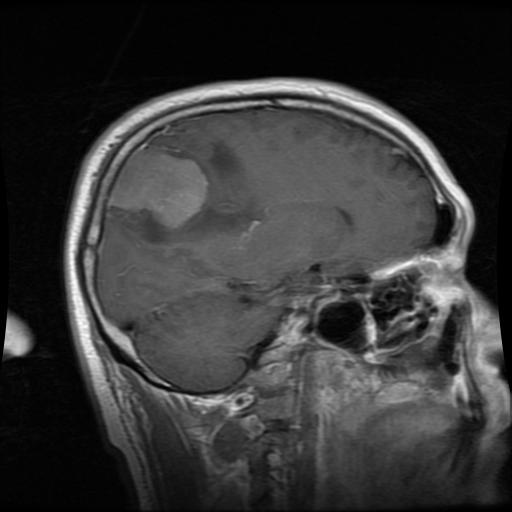
Label: meningioma